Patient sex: M
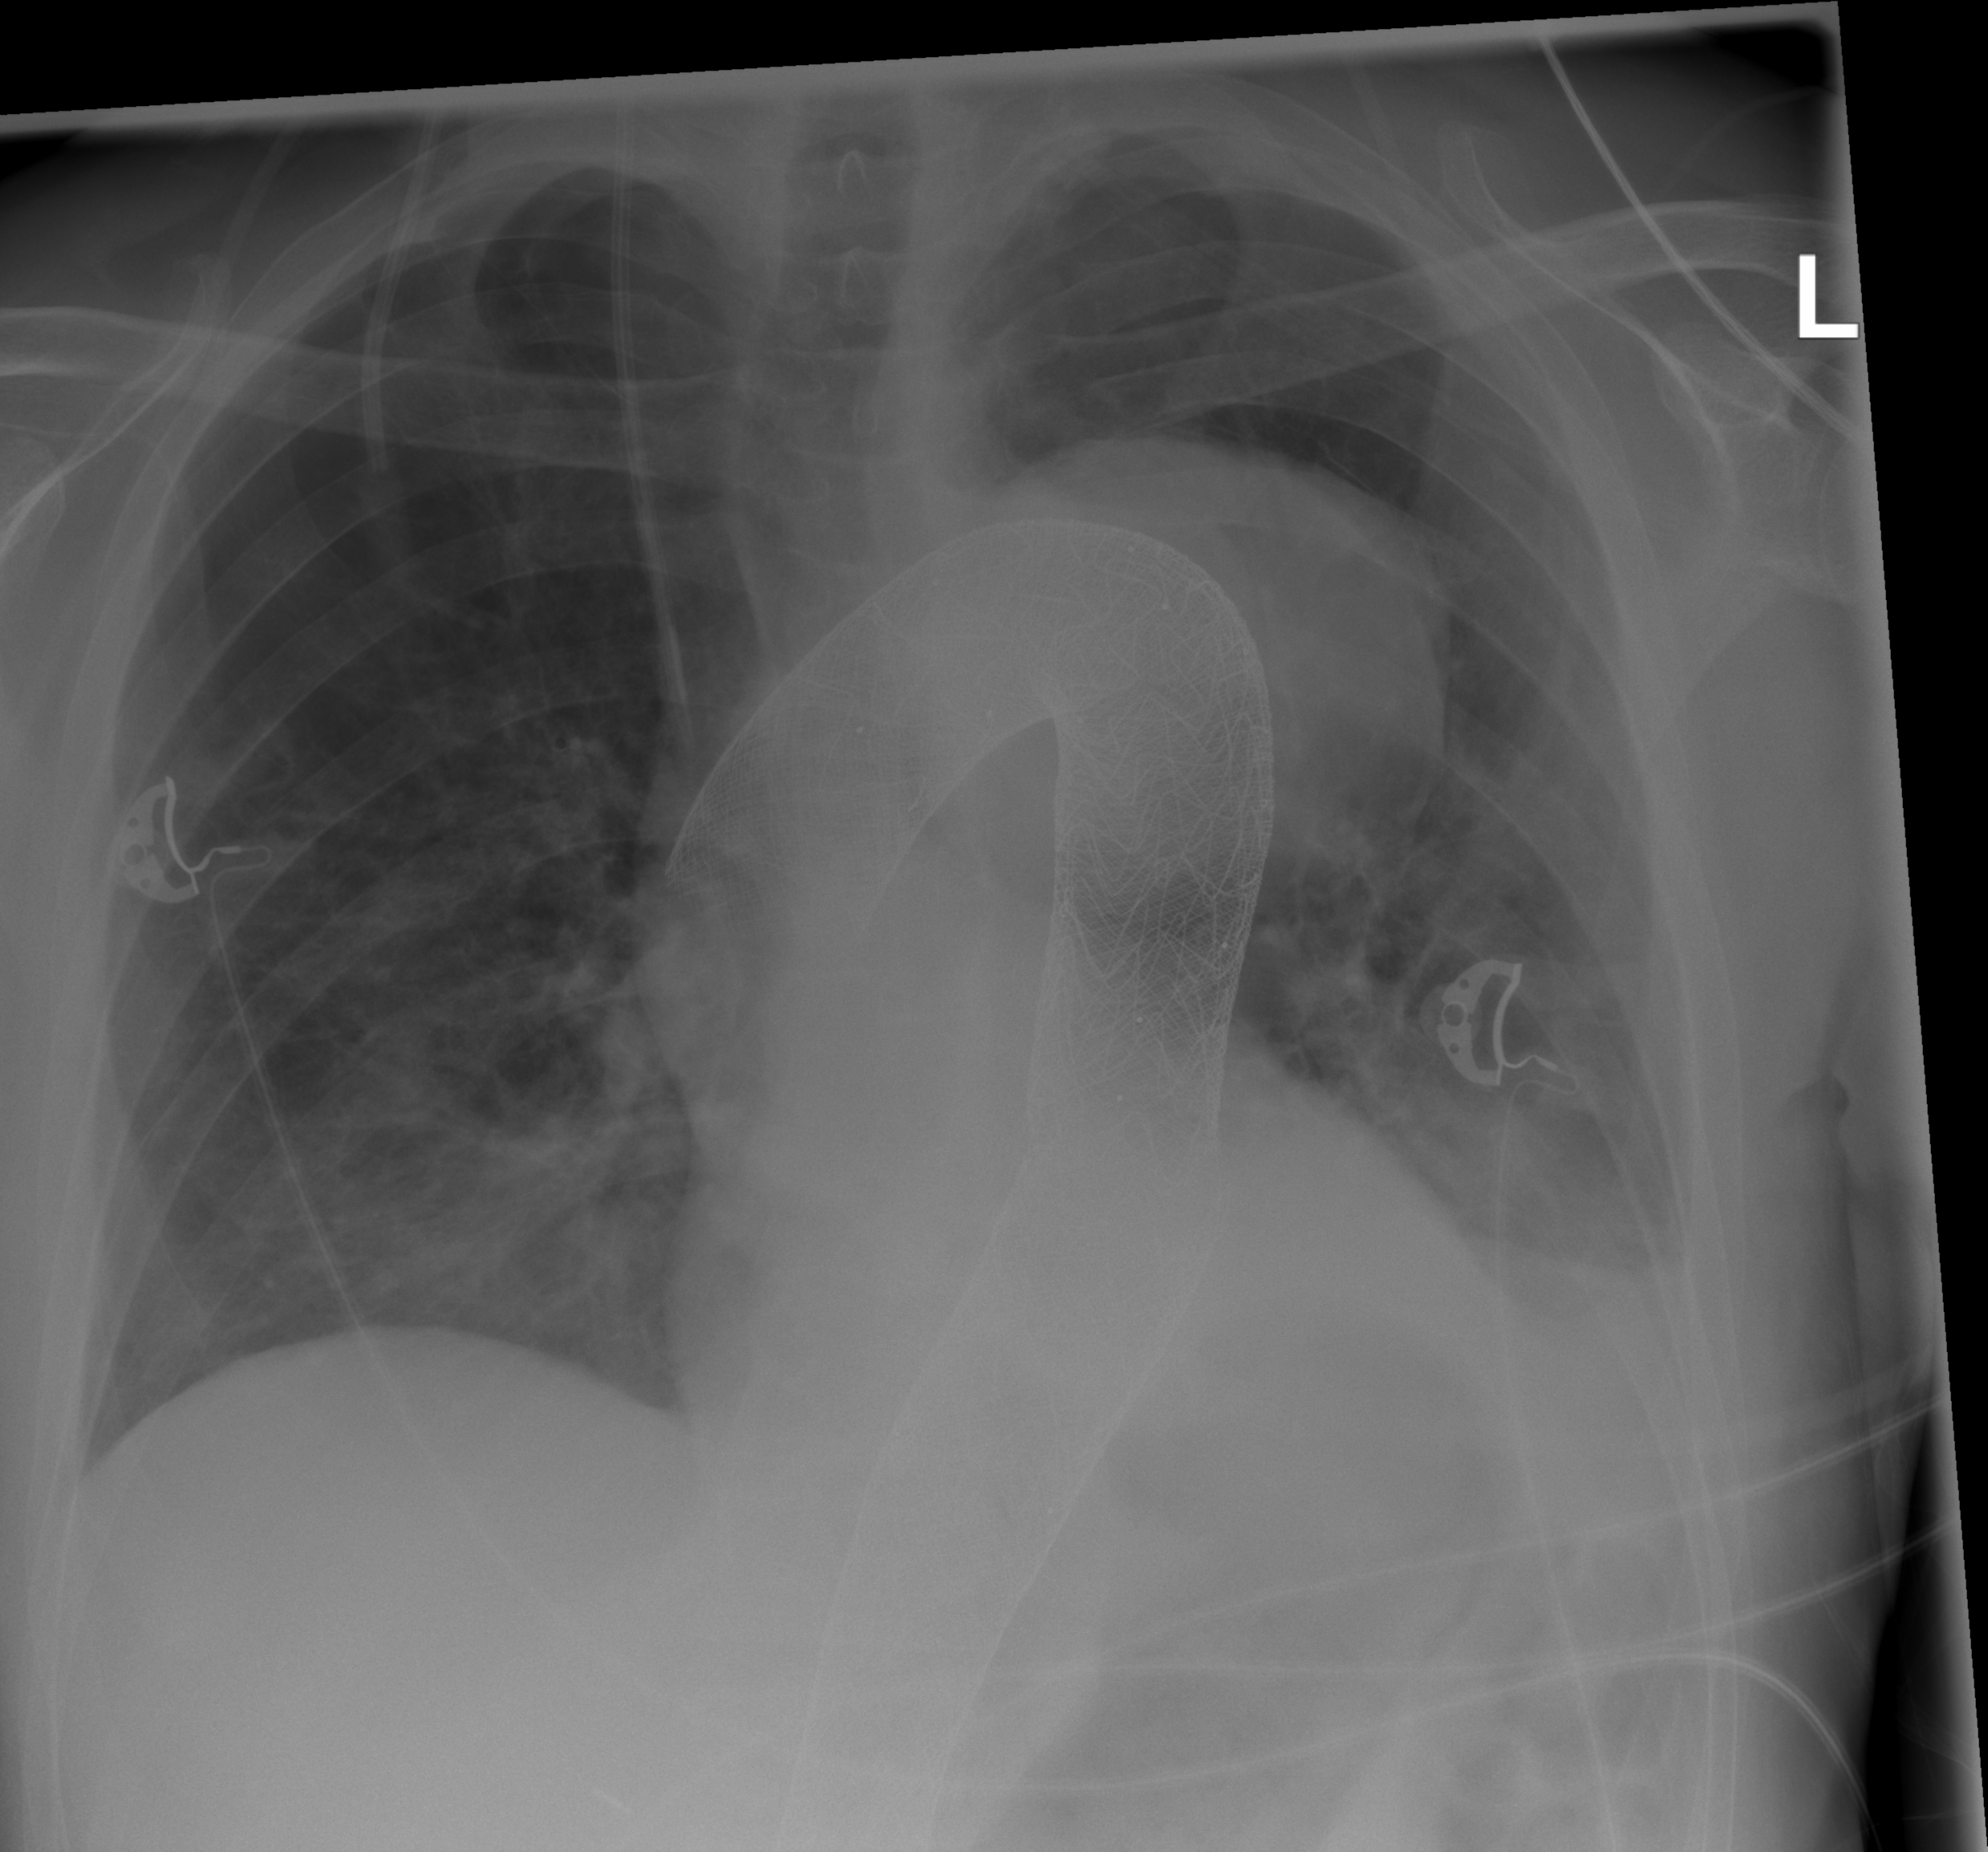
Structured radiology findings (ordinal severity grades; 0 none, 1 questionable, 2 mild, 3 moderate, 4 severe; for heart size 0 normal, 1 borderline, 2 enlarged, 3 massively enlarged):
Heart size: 0
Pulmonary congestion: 0
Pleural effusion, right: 0
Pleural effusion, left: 2
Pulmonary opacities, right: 0
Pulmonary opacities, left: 0
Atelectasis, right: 0
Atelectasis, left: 3